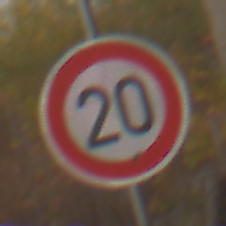
Verkehrszeichen: Geschwindigkeit20
Umgebung: Roofed, Suburban
Tageszeit: SunriseSunset
Wetter: Clear
Licht: Natural
Jahreszeit: NotSpecified
Kontrast: MediumContrast